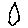
Label: hexagon